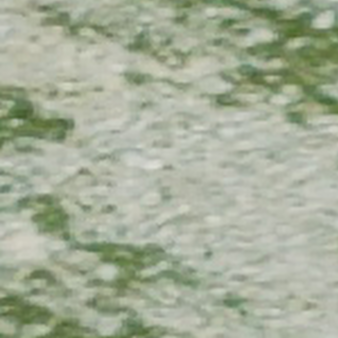
Label: other